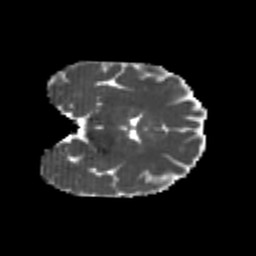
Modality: MD
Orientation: coronal
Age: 21
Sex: female
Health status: healthy
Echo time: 0.074 s